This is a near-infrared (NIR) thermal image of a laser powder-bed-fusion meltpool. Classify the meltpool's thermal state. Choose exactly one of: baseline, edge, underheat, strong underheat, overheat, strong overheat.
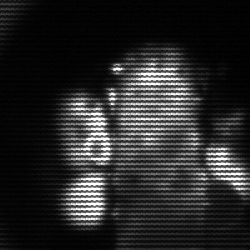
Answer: strong underheat